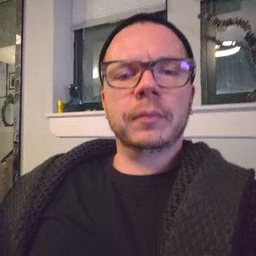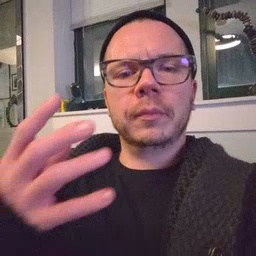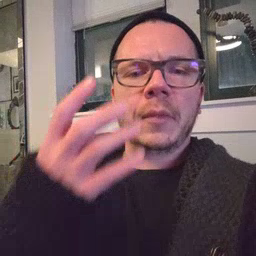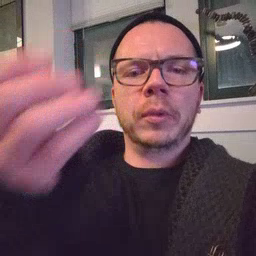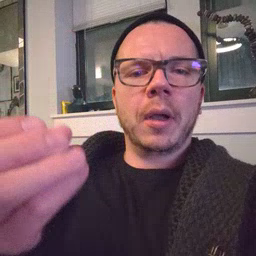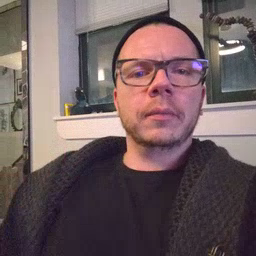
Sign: outside